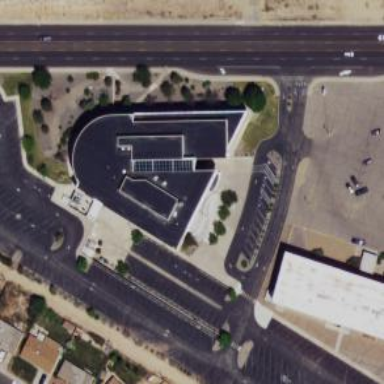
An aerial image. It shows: Government office.